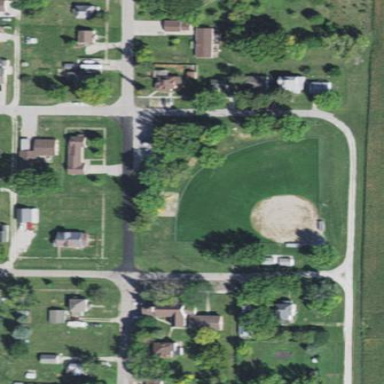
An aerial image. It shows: Softball pitch for baseball.